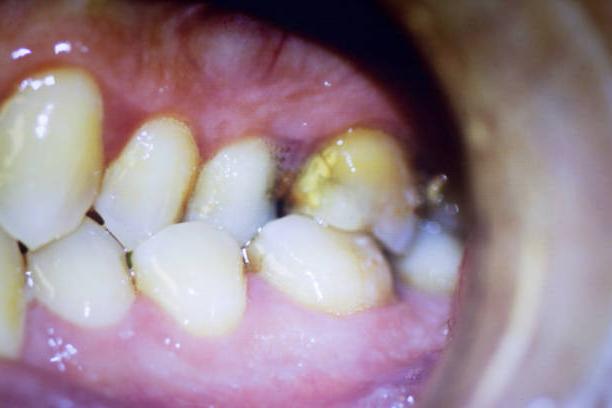
Condition: Calculus